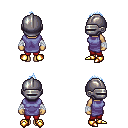
a pixel art fantasy rpg character, female body template, human, tanned skin, chain tabard jacket, red pants, white cyan mohawk hairstyle, metal helm, white cloth bandages, gold boots, four views (front, back, left, right), 2x2 character sprite sheet, small pixel art, hard edges, no anti-aliasing